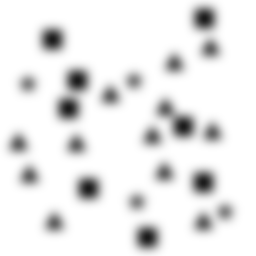
Squares: 8
Triangles: 12
Stars: 4
Total shapes: 24